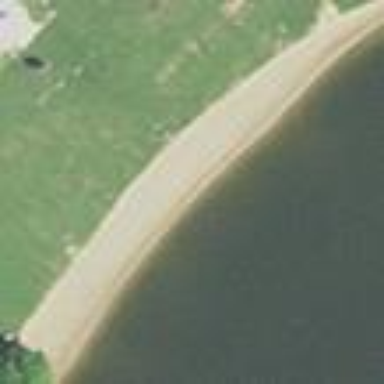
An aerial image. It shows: Beach popular for swimming.